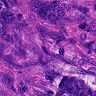
Metastatic tissue present: yes